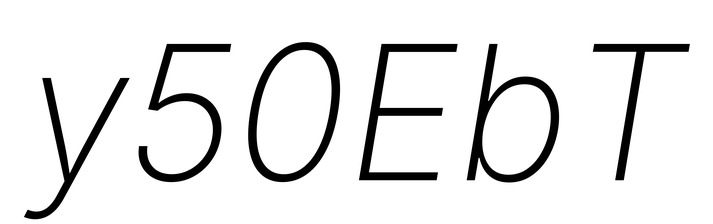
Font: Inter-Italic_ExtraLight_Italic